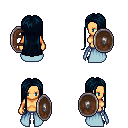
a pixel art fantasy rpg character, female body template, human, tanned skin, overskirt, white pants, raven extra-long hairstyle, black slippers, shield, four views (front, back, left, right), 2x2 character sprite sheet, small pixel art, hard edges, no anti-aliasing